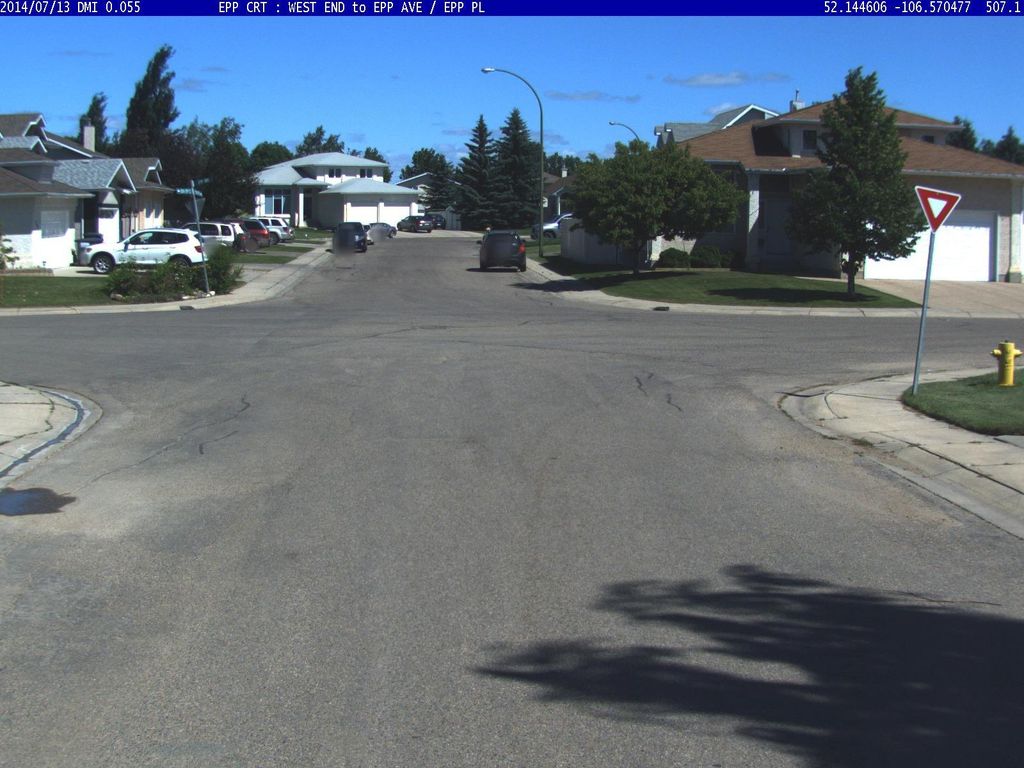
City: saskatoon